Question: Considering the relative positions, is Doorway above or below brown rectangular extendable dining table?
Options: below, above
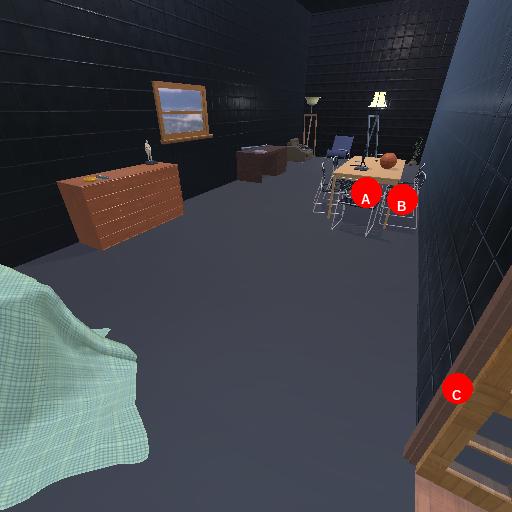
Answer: below